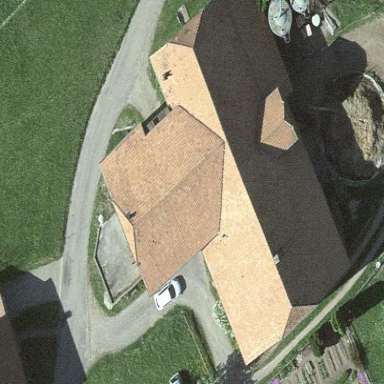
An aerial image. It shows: Farm building.